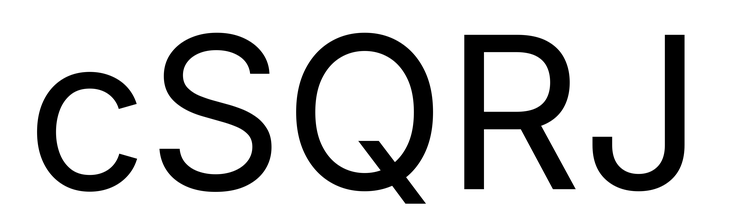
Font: Inter_Regular